Interaction volume radius: 5 \u00c5
Interaction volume height: 15 \u00c5
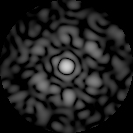
Disorder parameter: 0.8036